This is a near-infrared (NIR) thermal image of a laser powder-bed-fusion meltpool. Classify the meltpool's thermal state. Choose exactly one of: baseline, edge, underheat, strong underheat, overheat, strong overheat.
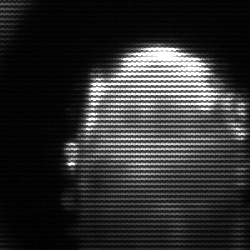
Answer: baseline